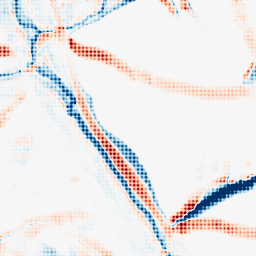
Category: morphological
Decomposition family: morphological_square
Decomposition parameters: operation: average
size: 20
Upsampling method: sinc_blackman
Upsampling parameters: scale: 8
kernel_size: 8
Upsampling scale: 8